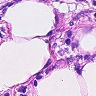
Metastatic tissue present: yes